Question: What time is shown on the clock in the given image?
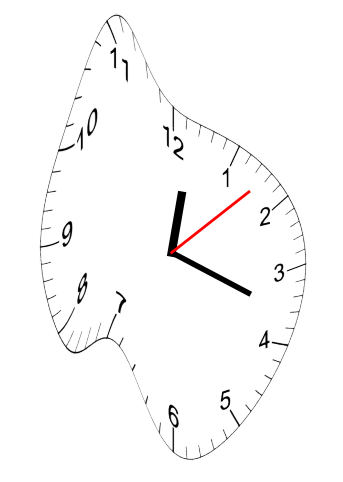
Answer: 12:18:08